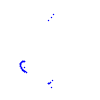
Particle: kaon